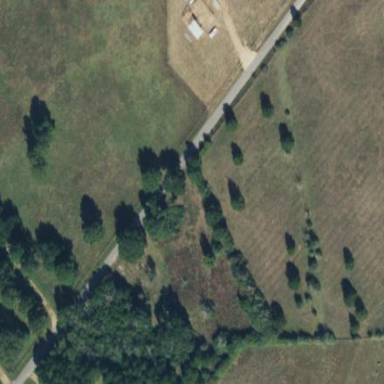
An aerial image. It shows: Cemetery.